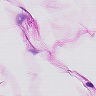
Metastatic tissue present: no